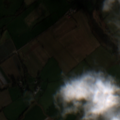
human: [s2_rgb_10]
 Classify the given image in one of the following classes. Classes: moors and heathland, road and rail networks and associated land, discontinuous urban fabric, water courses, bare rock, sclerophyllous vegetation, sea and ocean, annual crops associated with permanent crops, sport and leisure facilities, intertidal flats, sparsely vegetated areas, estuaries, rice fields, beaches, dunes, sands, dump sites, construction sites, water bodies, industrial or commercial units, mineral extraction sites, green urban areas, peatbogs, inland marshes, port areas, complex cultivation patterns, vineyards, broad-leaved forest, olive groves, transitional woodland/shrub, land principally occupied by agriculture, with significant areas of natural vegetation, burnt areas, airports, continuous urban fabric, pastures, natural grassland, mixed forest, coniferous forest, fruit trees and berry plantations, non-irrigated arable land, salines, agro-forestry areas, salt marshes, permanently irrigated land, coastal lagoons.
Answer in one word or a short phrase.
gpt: non-irrigated arable land, pastures, transitional woodland/shrub